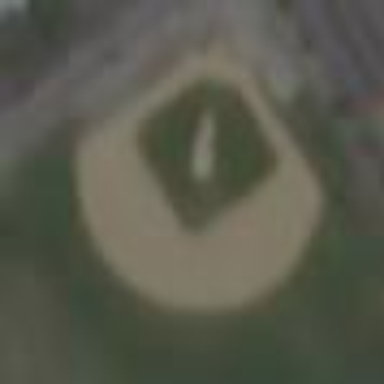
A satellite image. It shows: Baseball pitch for leisure land activities.